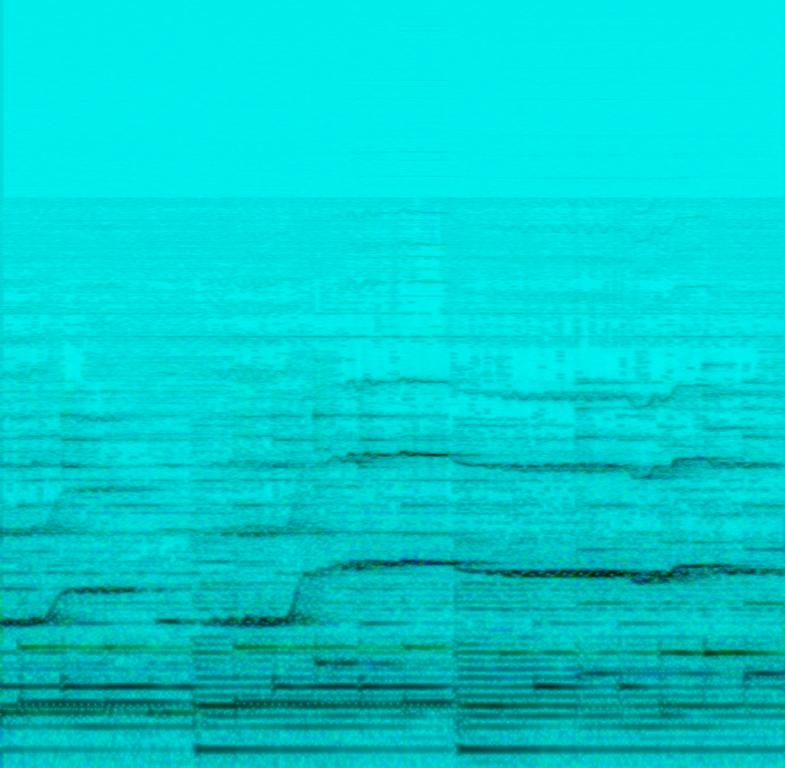
The low quality recording features a mellow arpeggiated piano melody over which there is a theremin solo melody playing. It sounds sad, emotional and passionate. The recording is noisy.